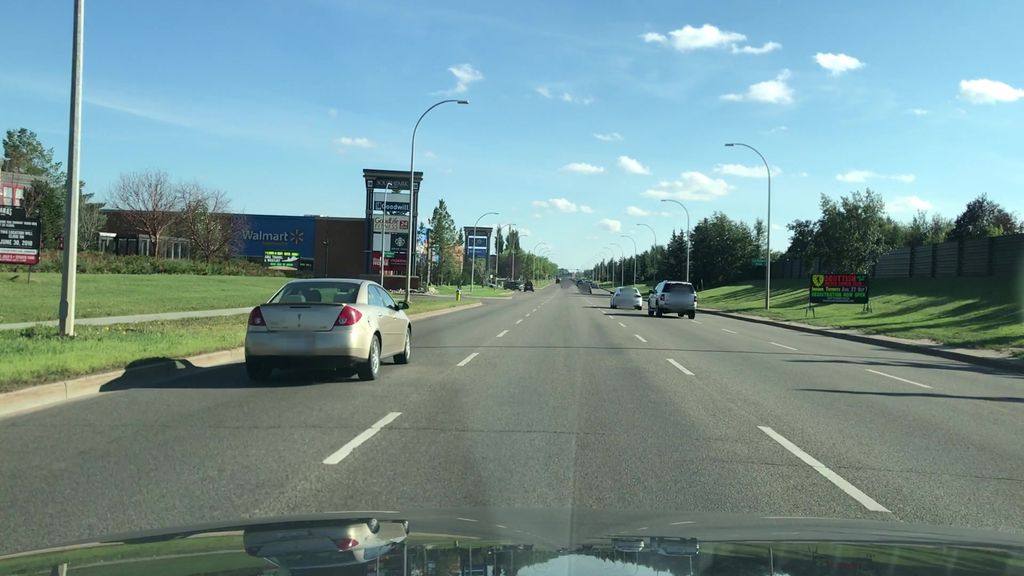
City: edmonton